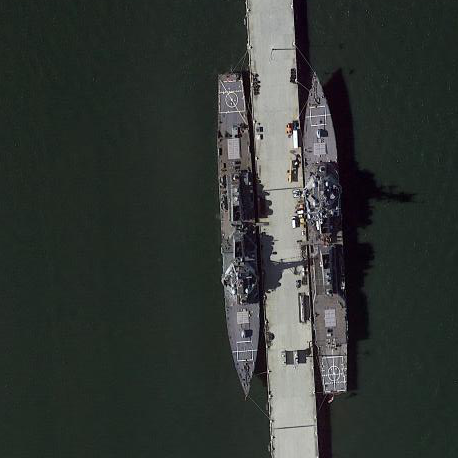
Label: destroyer